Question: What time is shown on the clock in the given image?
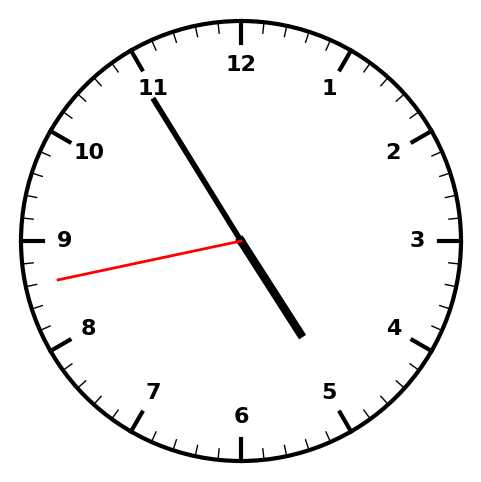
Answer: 04:54:43